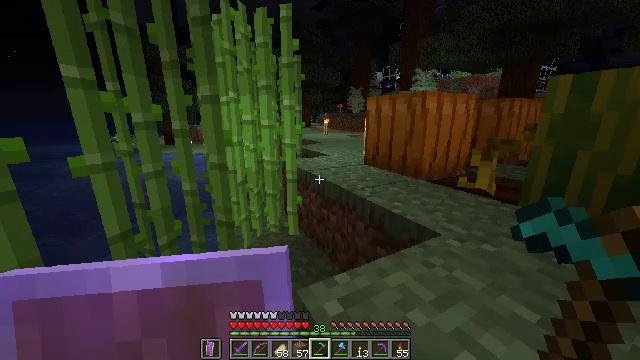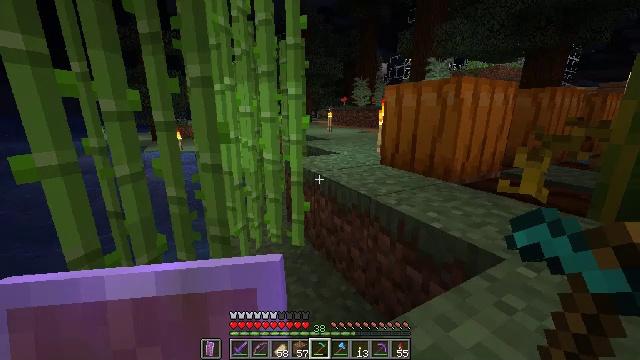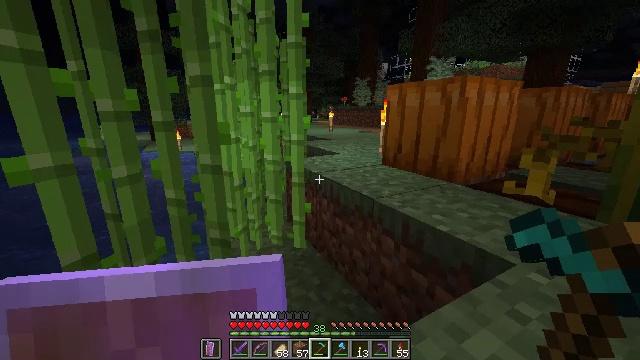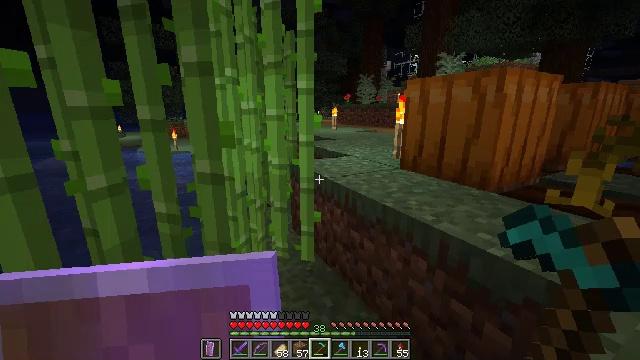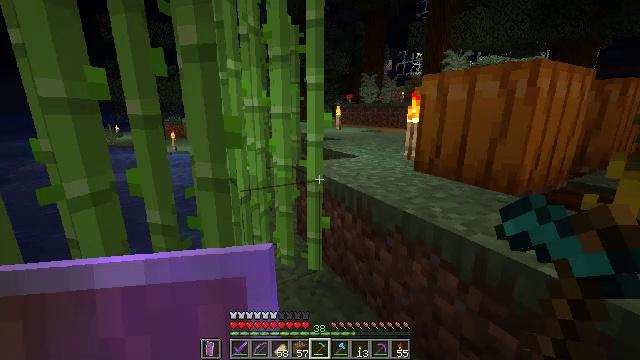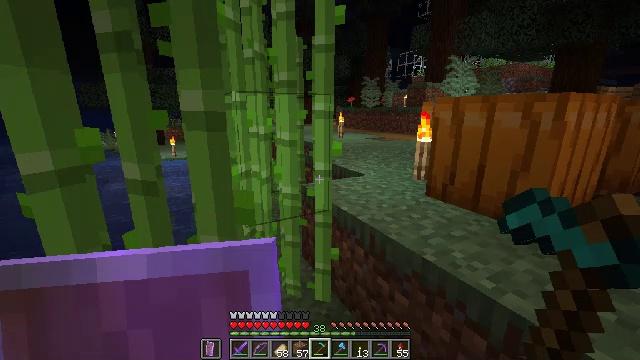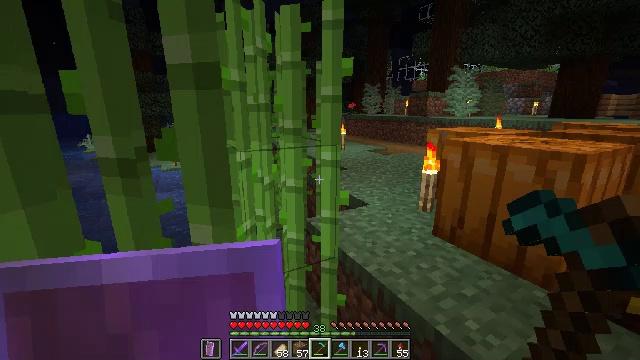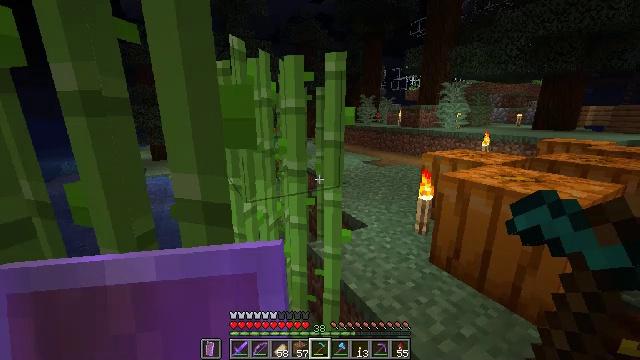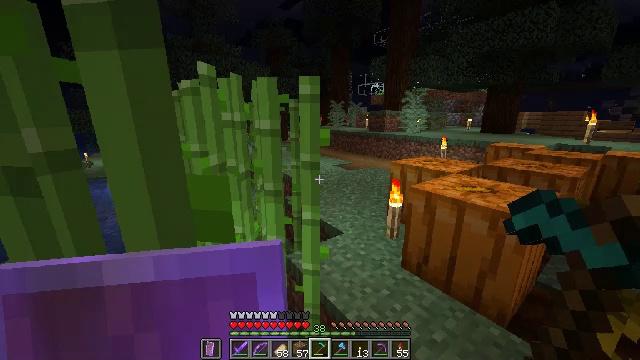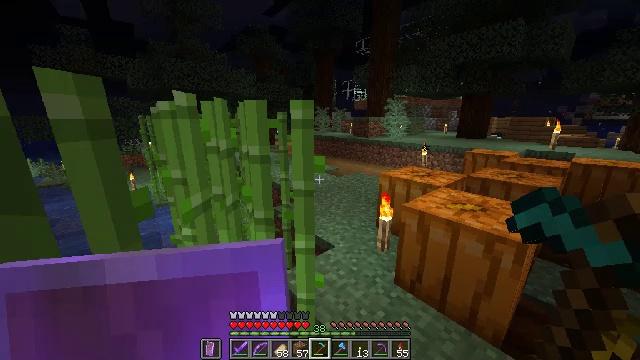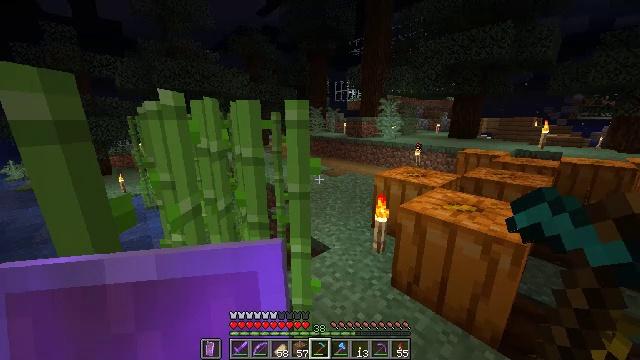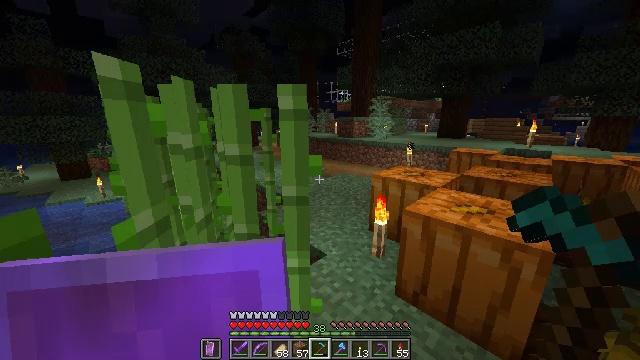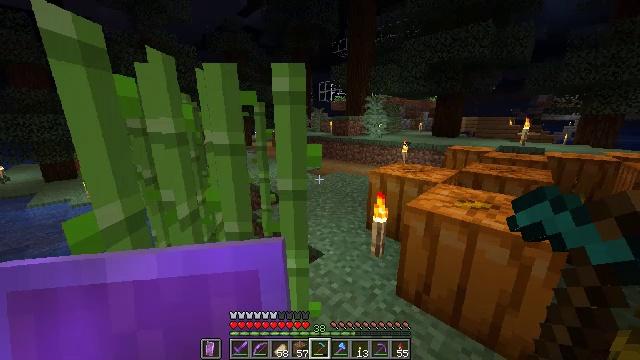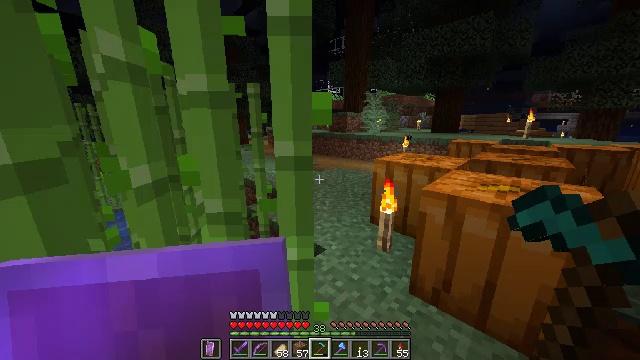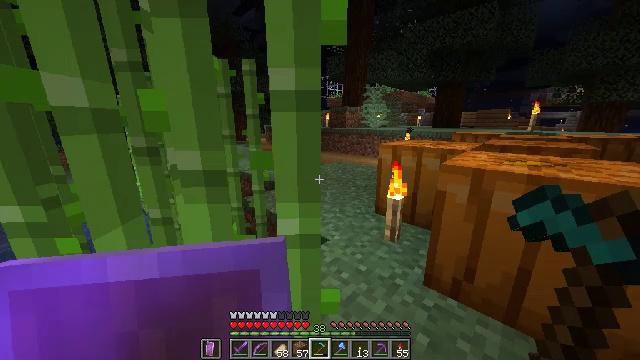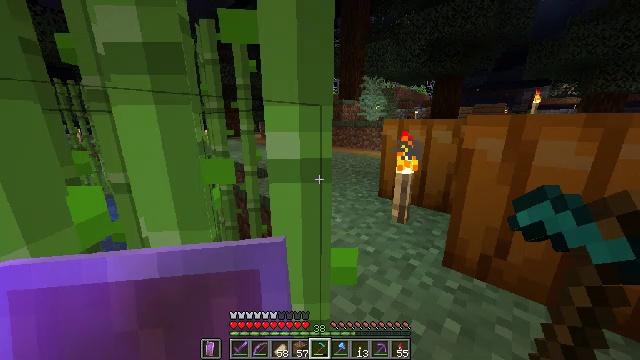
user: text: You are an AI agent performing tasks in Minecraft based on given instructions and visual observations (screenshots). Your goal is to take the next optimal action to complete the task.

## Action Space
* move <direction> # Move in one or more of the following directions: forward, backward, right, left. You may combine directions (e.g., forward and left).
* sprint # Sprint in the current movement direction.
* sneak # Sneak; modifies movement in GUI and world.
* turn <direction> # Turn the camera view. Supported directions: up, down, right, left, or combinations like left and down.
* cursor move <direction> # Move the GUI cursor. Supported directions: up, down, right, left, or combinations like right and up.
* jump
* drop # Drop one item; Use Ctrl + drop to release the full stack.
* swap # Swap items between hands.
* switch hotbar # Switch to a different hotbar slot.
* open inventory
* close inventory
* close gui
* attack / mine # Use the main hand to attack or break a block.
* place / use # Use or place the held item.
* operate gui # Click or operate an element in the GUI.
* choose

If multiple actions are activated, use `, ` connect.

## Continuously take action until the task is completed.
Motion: motion action
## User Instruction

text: Remove the torch from its spot.
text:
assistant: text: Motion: move forward, sprint
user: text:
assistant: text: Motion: move forward, sprint
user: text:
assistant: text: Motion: move forward, sprint
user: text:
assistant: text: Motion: move forward, sprint
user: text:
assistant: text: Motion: move forward, sprint, jump
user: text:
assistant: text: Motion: move forward, sprint, jump
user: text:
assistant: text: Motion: move forward, sprint, jump
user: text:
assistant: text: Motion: move forward, sprint, turn right, jump
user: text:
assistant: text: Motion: move forward, sprint, turn right
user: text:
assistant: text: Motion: move forward, sprint, turn right
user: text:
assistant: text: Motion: move forward, sprint, turn right
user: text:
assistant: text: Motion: move forward, sprint, turn right
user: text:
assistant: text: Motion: move forward, sprint
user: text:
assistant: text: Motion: move forward, sprint
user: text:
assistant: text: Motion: move forward, sprint, turn right
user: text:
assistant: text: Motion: move forward, sprint
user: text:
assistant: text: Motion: move forward, sprint
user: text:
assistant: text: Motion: move forward, sprint, jump
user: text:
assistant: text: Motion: move forward, sprint, jump
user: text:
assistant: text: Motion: move forward, sprint, jump
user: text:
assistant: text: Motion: move forward, sprint, jump
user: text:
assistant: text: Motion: move forward, sprint, jump
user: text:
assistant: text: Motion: move forward, sprint, jump
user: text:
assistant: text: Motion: move forward, sprint, jump
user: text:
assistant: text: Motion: move forward, sprint
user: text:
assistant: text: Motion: move forward, sprint
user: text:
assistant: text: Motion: move forward, sprint
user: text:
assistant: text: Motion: move forward, sprint
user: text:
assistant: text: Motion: move forward, sprint
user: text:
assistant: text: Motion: move forward, sprint, jump